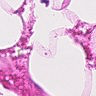
Metastatic tissue present: no